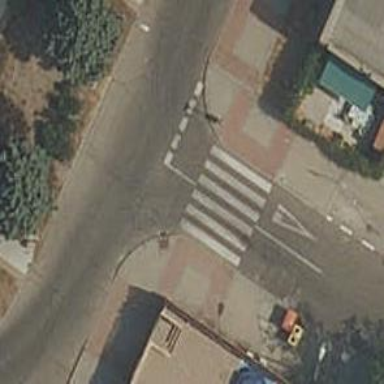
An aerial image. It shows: Zebra crossing on the road.